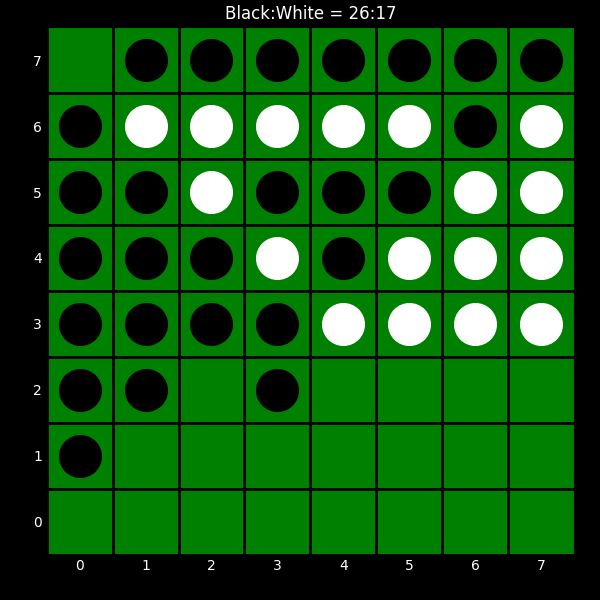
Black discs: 26
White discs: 17